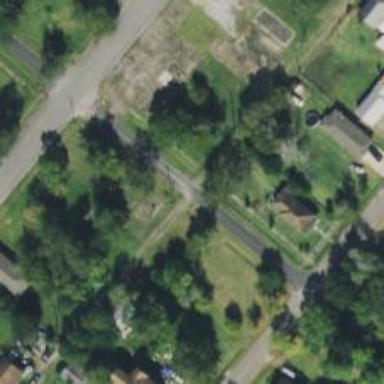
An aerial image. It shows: Alley classified as service road.